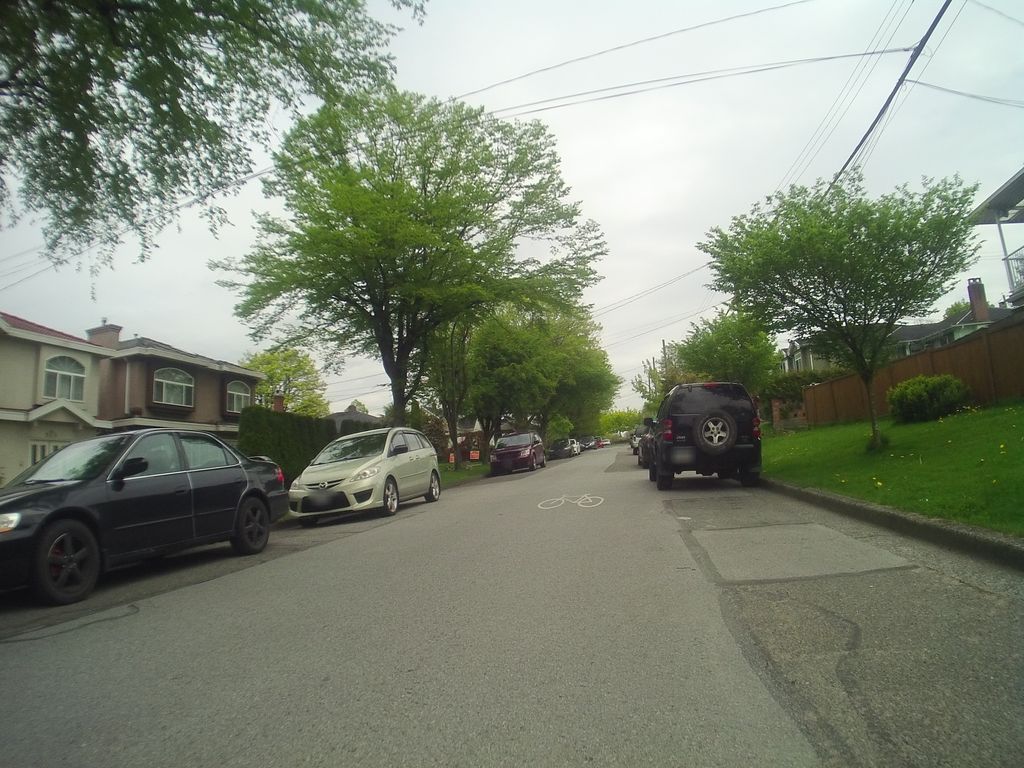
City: vancouver